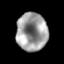
Tissue: prostate
Cell type: T cells
Senescence score: 0.3462
Nuclear area (px): 1163
Mean DAPI intensity: 155.251